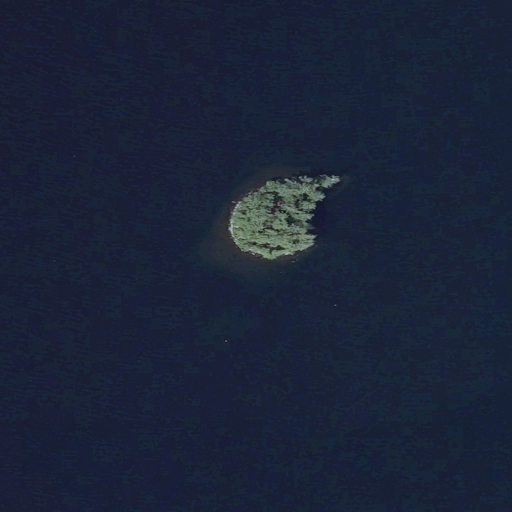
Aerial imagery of island in Maine named Otter Island containing open water and evergreen forest